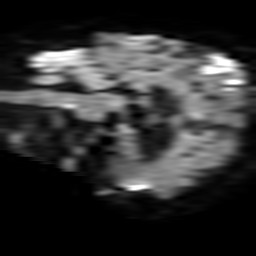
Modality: TRACE
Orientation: sagittal
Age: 68
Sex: female
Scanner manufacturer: philips
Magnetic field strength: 3 T
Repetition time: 3.084 s
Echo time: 0.076 s